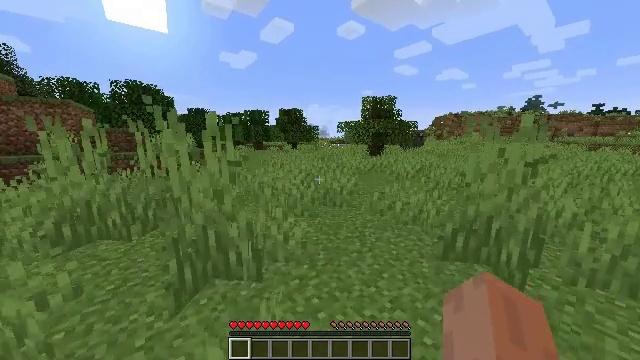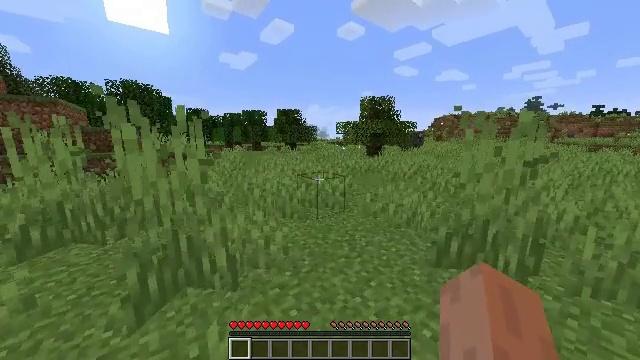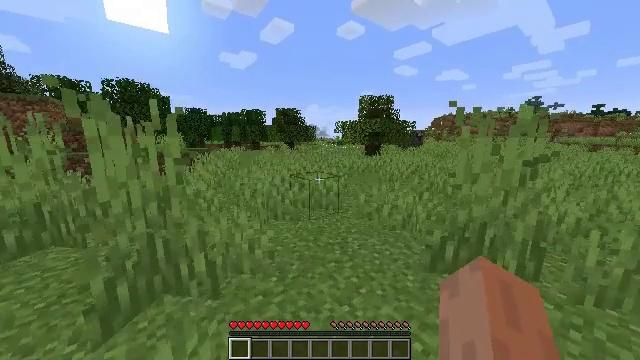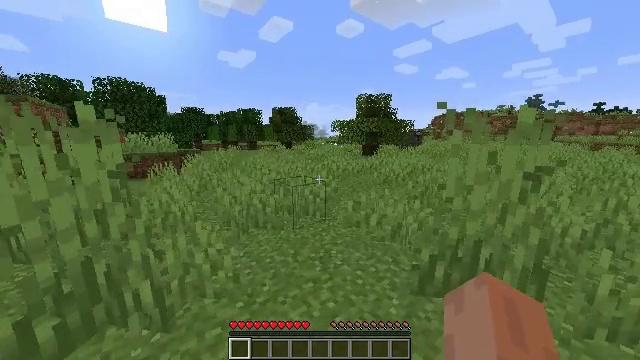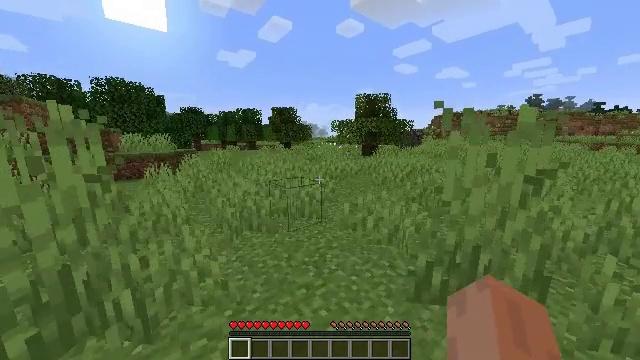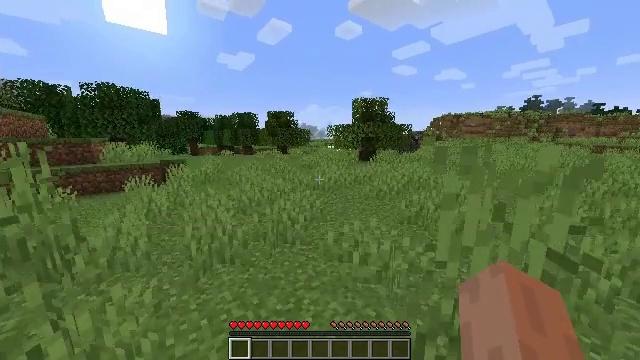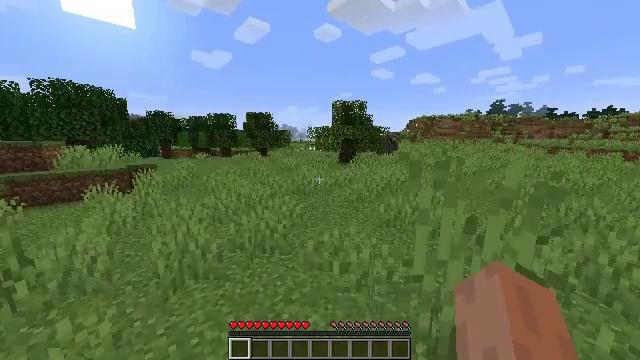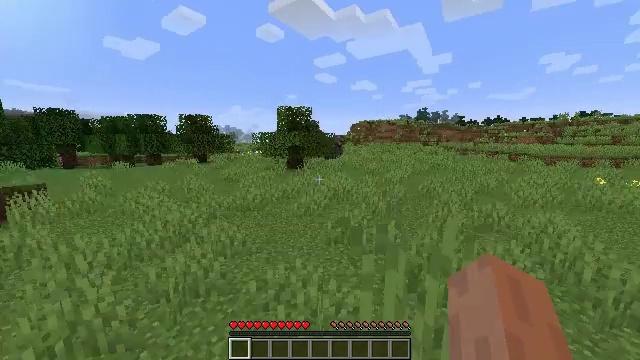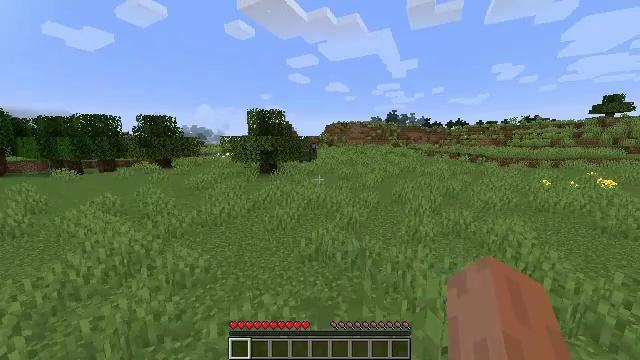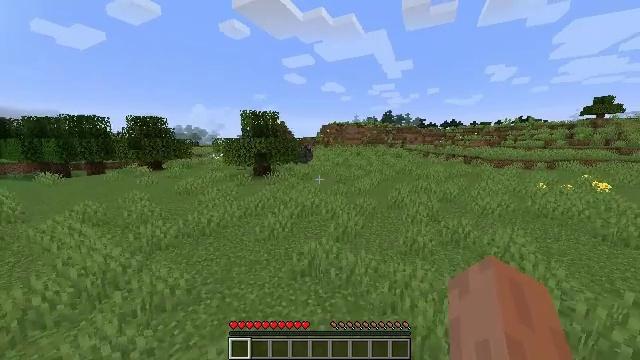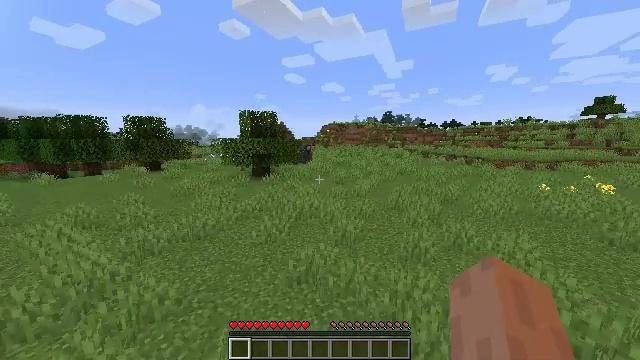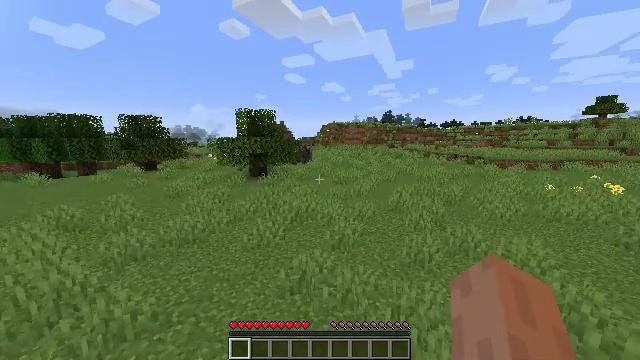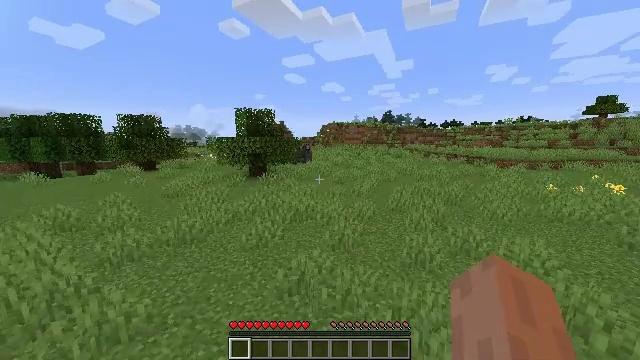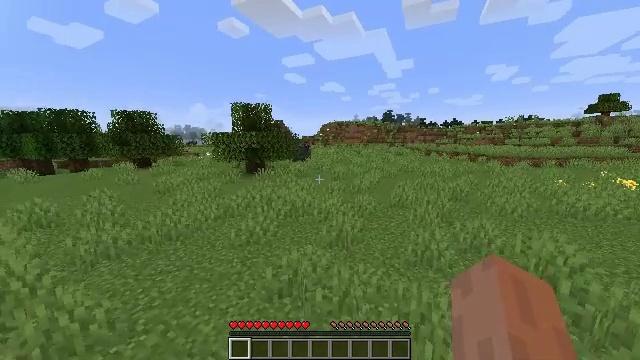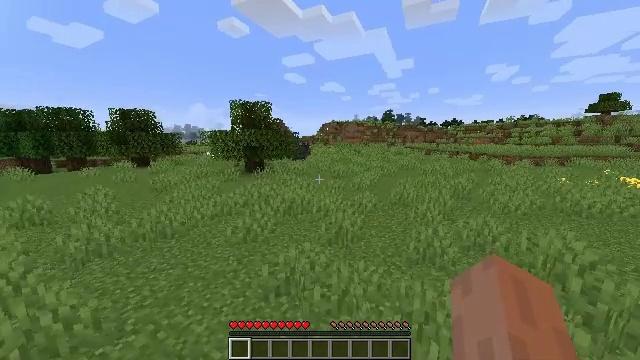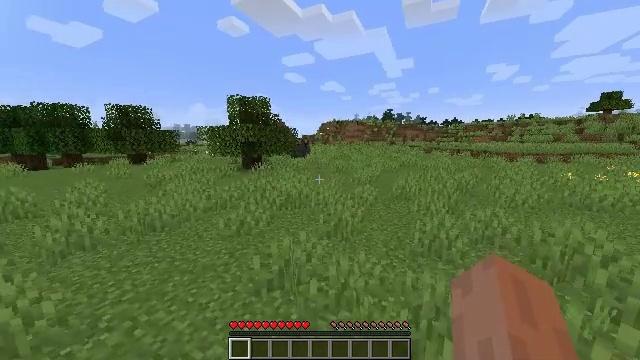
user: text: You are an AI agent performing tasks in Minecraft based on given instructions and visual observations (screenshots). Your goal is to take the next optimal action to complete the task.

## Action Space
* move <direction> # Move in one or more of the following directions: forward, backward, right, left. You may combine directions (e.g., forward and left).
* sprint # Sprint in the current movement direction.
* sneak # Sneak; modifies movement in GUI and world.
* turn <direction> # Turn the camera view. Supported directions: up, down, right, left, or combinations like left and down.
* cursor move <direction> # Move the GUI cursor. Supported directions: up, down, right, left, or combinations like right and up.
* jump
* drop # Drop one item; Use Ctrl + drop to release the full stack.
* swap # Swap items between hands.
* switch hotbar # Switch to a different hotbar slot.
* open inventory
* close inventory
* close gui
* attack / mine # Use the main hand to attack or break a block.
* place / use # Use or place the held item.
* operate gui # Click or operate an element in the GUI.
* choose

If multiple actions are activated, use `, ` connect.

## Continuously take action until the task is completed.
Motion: motion action
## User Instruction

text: Pick the peony from the grass.
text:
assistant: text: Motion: move forward and move right, sprint
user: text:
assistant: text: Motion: move forward and move right, sprint
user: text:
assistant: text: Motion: move forward and move right, sprint
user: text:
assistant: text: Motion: move forward and move right, sprint
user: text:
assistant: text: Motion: move forward and move right, sprint, jump
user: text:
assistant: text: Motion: move forward and move right, sprint, turn right, jump
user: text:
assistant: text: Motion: move forward and move right, sprint, turn right, jump
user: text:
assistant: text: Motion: move forward and move right, sprint, turn right, jump
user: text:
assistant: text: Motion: move forward and move right, sprint, turn right, jump
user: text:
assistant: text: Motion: move forward and move right, sprint, jump
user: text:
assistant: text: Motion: move forward, sprint
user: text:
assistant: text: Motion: move forward, sprint
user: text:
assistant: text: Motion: move forward, sprint
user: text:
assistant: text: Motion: move forward, sprint
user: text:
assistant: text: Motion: move forward, sprint
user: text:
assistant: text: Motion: move forward, sprint
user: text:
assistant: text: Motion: move forward, sprint
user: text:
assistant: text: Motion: move forward, sprint, jump
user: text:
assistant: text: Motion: move forward, sprint, jump
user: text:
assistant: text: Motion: move forward, sprint, jump
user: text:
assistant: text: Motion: move forward, sprint, jump
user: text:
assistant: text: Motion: move forward, sprint, jump
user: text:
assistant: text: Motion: move forward, sprint, jump
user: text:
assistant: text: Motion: move forward, sprint
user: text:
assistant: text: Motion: move forward, sprint
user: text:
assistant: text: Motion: move forward, sprint
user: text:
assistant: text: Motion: move forward, sprint
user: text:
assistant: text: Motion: move forward, sprint
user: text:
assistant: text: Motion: move forward, sprint, jump
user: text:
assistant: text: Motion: move forward, sprint, jump